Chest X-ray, AP view. Patient: 19 years old, sex M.
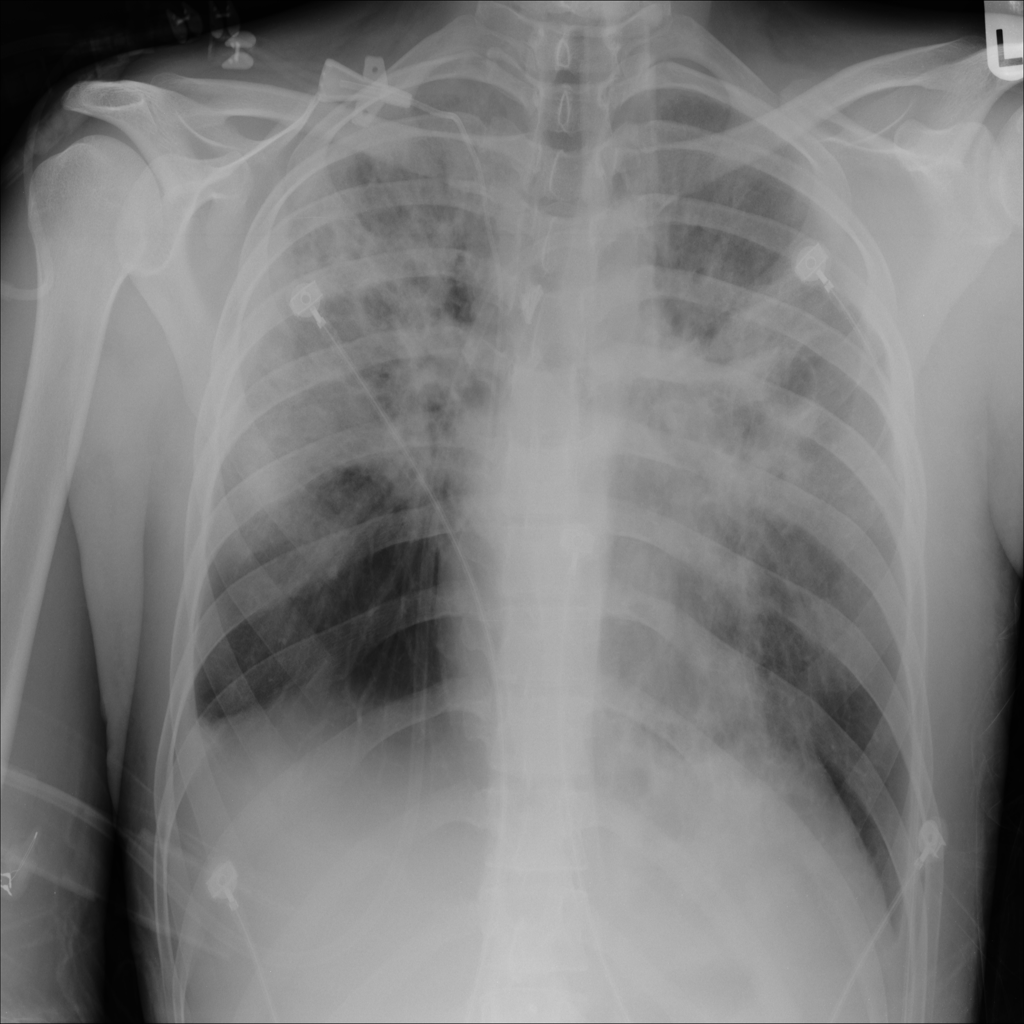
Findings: No Finding